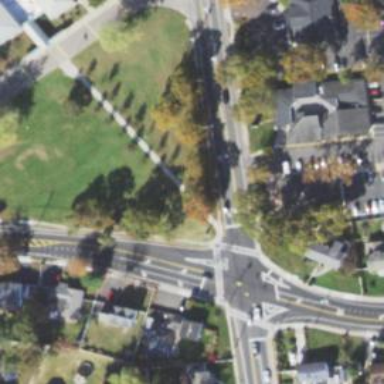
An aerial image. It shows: Marked road crossing.